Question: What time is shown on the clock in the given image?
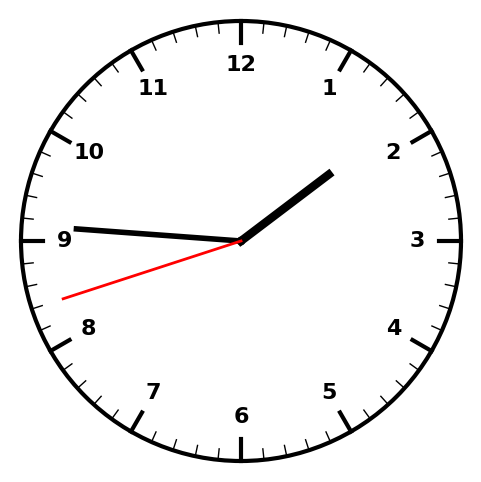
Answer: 01:45:42